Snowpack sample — Snodgrass Mountain, Crested Butte, Colorado (2/4/25, 12:06 PM MST)
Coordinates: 38.923, -106.968
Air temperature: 35 °F
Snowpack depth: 80 cm
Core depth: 10 cm
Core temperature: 32 °F
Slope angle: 14°, slope face: 78°
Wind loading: low
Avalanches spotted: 0
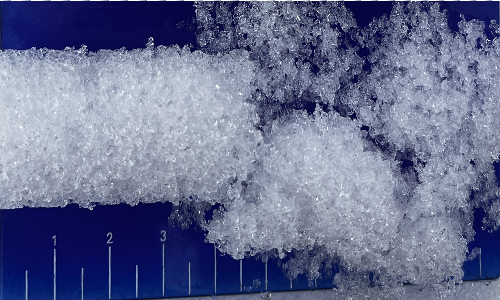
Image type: core
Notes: No avalanches nearby, unusually warm weather for the last month reported by residents, Collected 25 yards from treeline